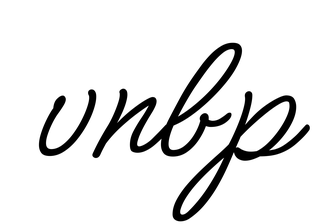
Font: MeowScript-Regular